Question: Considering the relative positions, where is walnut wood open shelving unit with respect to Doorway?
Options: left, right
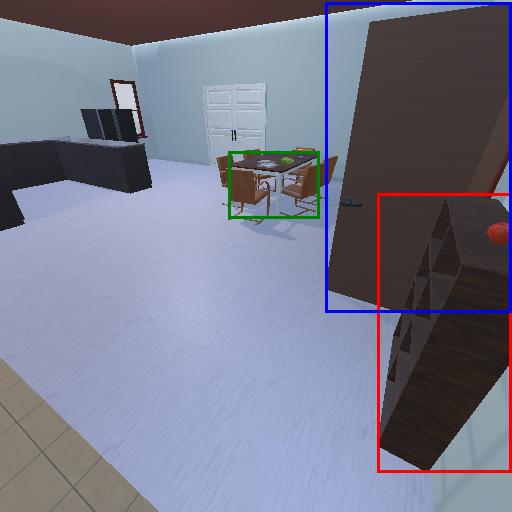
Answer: left